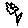
Label: flower